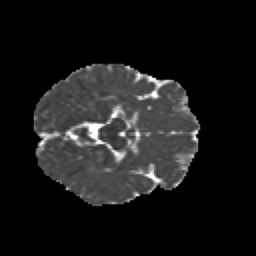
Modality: MD
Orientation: axial
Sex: male
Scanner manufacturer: siemens
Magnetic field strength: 3 T
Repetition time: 5 s
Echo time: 0.071 s